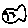
Label: fish